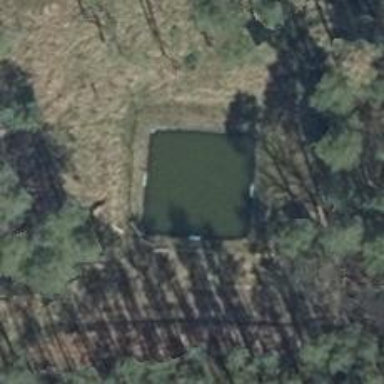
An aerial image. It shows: Emergency fire water pond.